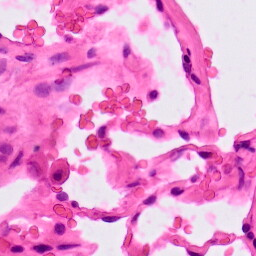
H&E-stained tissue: Lung